Question: I have a doosie of a layout problem that looks like a browser bug.
It manifests only in FF3 (haven't tested ff2).
It only shows up on the first load of the page. If I resize the window it behaves properly.
It goes away when I put a border on the problem element, and comes back when I take the border off.
No other properties change.
Here is an image of the problem:

Firebug's DOM inspector thinks that the footer spans the whole width in both cases. It seems like it's only the text-align:center that's not correctly respecting the full width.
*Update: taking off text-align:center does not solve it. The text runs flush up against the left side of the screen (correct) or the purple box (incorrect).
The 1px purple border you can see in the screen is #centerHolder, the child of a different element and should not affect the layout of the footer, though it clearly does.
*Update: Shrinking the height of the purple box to 85%, where it couldn't possibly be in the way, doesn't change the problem at all. The text still thinks the purple box is in the way.
Thanks for your comments and ideas.
HTML:
'''
<div id="container">
<div id="centerHolder"></div>
</div>
<p id="footer">
Copyright ©️2009 Lala Corporation
<a class="link" onclick="ContactUs_OnClick(); return false;" href="#">Contact Us</a>
</p>
'''
CSS:
'''
#container{
position:relative;
height:96%;
min-height:600px;
width:100%;
min-width:975px;
max-width:1300px;
margin:0 auto;
z-index:2;
}
#centerHolder {
float:left;
margin-left:245px;
width:10%;
z-index:1000;
}
#footer {
border:1px solid green;
margin:0;
padding-top:5px;
position:relative;
text-align:center;
z-index:1;
}
'''
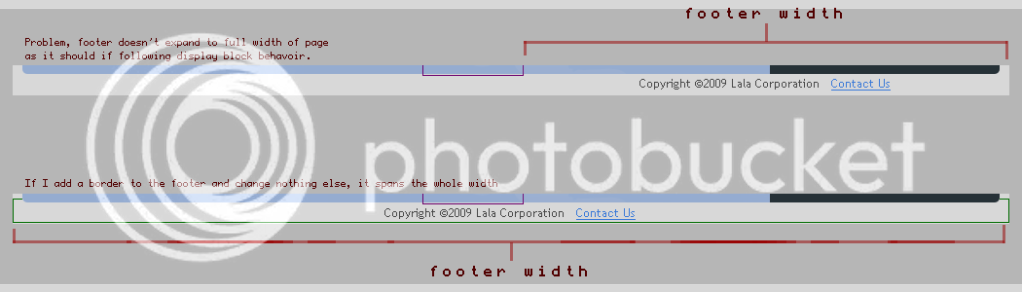
Answer: You need 'clear: both;' on your '#footer', it's not clearing your floated div '#centerHolder'